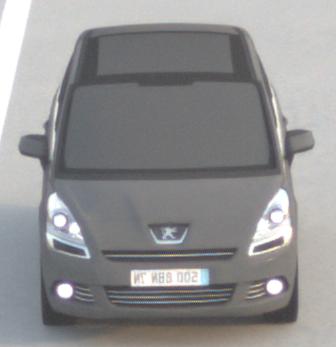
Make: Peugeot
Model: 5008 120 VTi
Detailed model: 5008 (I) Van
Model produced from: 2009/10
Model produced until: 2011/07
Doors: 5
Color: gray
Road condition: dry road
Daytime: sunrise or sunset
Contrast: low contrast